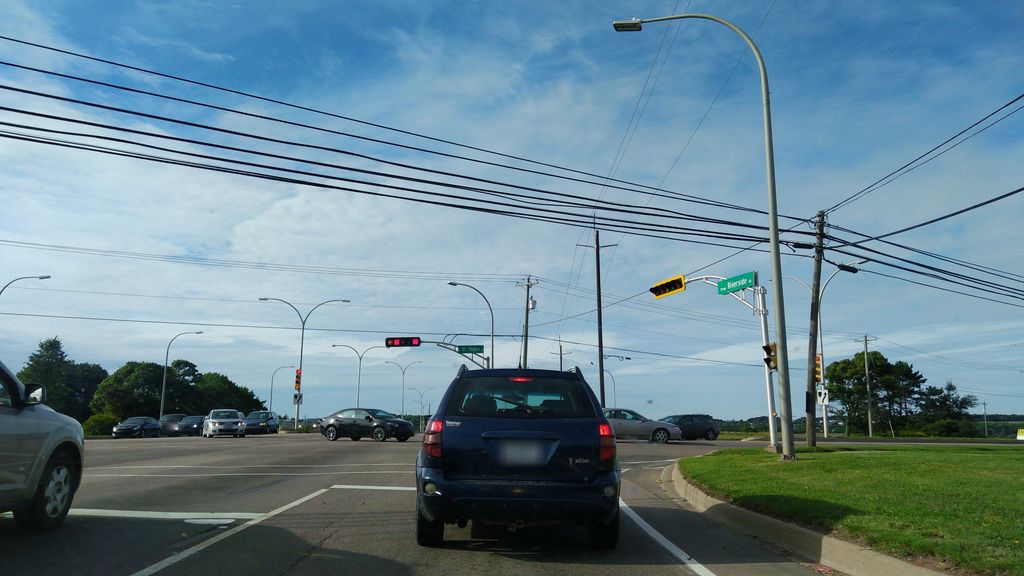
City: charlottetown